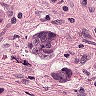
Metastatic tissue present: yes